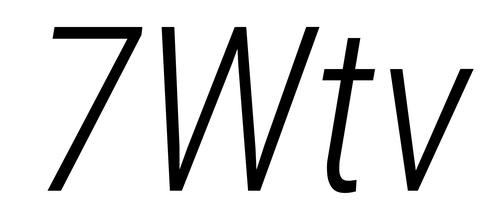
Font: Roboto-Italic_Condensed_Light_Italic